Question: I am using an AppCompatButton (Version: ) with a drawable. It works fine but not with API 23. The drawableTint attribute should work in API 23 but it does not do anything. With higher APIs it works fine and even when I change the API in the Design Editor of Android Studio down to 23, the color is correct. But not on a emulator with API 23. Can you help me? Thanks in advance
'''
<androidx.appcompat.widget.AppCompatButton
android:id="@+id/loginWithGoogle"
android:layout_width="0dp"
android:layout_height="wrap_content"
android:layout_marginTop="10dp"
android:background="@drawable/login_loginbutton_google_statelist"
android:backgroundTint="@null"
android:drawableStart="@drawable/ic_google"
android:drawableTint="@color/NavbarAccent"
android:text="@string/google"
android:textAllCaps="true"
android:textColor="@color/NavbarAccent"
app:layout_constraintEnd_toEndOf="parent"
app:layout_constraintStart_toStartOf="parent"
app:layout_constraintTop_toBottomOf="@+id/loginOrConnectUsing"
app:layout_constraintWidth_percent="0.4" />
'''
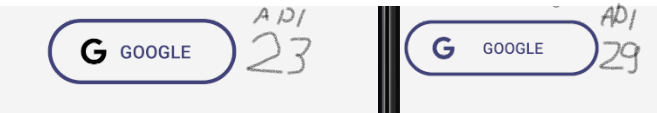
Answer: You should use 'app:drawableTint' if you want the AppCompat application of tint that works on all API levels.